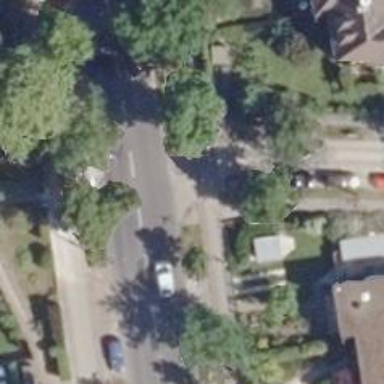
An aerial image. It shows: Residential road with sidewalks on both sides.